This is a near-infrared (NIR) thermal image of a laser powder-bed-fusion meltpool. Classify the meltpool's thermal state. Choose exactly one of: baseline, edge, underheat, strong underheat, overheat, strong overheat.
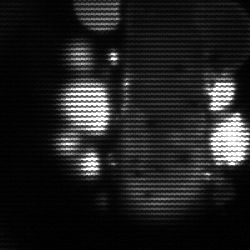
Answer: strong underheat